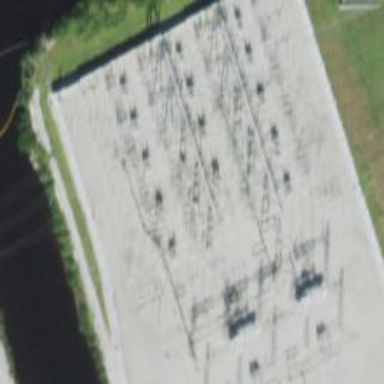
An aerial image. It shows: Switch used for power control.